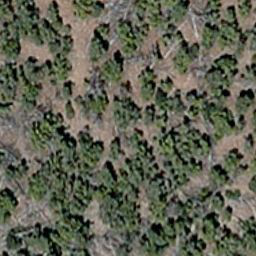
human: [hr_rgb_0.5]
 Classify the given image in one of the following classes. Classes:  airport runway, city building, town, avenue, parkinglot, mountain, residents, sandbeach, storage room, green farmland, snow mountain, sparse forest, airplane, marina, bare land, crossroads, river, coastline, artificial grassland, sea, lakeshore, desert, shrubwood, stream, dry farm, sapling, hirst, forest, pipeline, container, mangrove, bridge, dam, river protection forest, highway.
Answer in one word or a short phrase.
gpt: sparse forest